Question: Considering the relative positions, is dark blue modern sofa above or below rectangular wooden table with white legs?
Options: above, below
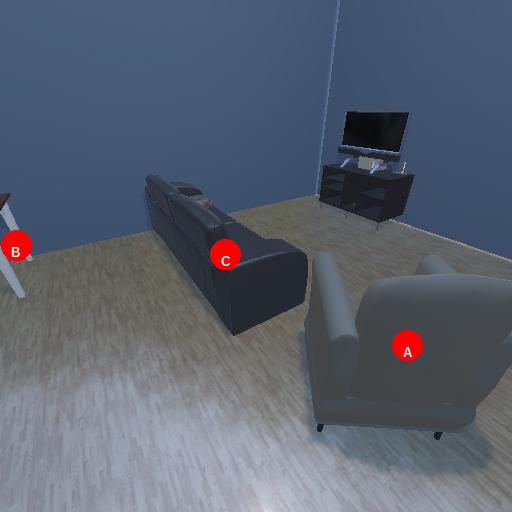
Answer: above